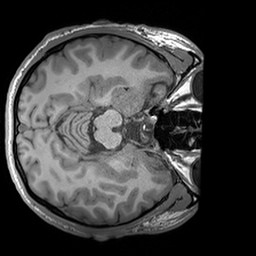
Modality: T1w
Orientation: axial
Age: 28
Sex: male
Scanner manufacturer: siemens
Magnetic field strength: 3 T
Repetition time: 1.6 s
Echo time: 0.00236 s